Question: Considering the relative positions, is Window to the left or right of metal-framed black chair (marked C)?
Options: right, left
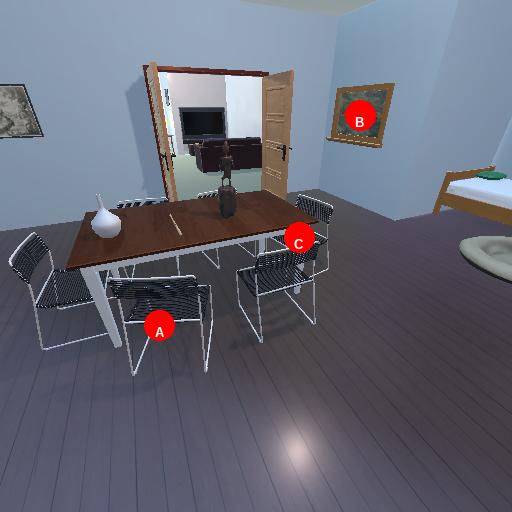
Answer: right